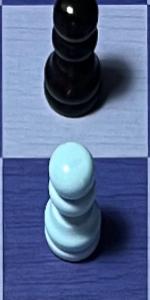
Label: Pawn_White